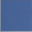
Piece: xx